Question: I am writing an automated curve fitting routine for 2D data based on scipy's optimize.leastsq, and it works. However when adding many curves with starting values slighly off I get non-physical results (negative amplitude, for example).
I found this post <URL> and was trying to use the parameter transformation according to Minuit from Cern. In the above mentioned question somebody provided a link to some python code.
'''
code.google.com/p/nmrglue/source/browse/trunk/nmrglue/analysis/leastsqbound.py
'''
I wrote this minimal working example (extending the code)
'''
"""
http://code.google.com/p/nmrglue/source/browse/trunk/nmrglue/analysis/leastsqbound.py
Constrained multivariate Levenberg-Marquardt optimization
"""
from scipy.optimize import leastsq
import numpy as np
import matplotlib.pyplot as plt #new
def internal2external_grad(xi, bounds):
"""
Calculate the internal to external gradiant
Calculates the partial of external over internal
"""
ge = np.empty_like(xi)
for i, (v, bound) in enumerate(zip(xi, bounds)):
a = bound[0] # minimum
b = bound[1] # maximum
if a == None and b == None: # No constraints
ge[i] = 1.0
elif b == None: # only min
ge[i] = v / np.sqrt(v ** 2 + 1)
elif a == None: # only max
ge[i] = -v / np.sqrt(v ** 2 + 1)
else: # both min and max
ge[i] = (b - a) * np.cos(v) / 2.
return ge
def i2e_cov_x(xi, bounds, cov_x):
grad = internal2external_grad(xi, bounds)
grad = grad = np.atleast_2d(grad)
return np.dot(grad.T, grad) * cov_x
def internal2external(xi, bounds):
""" Convert a series of internal variables to external variables"""
xe = np.empty_like(xi)
for i, (v, bound) in enumerate(zip(xi, bounds)):
a = bound[0] # minimum
b = bound[1] # maximum
if a == None and b == None: # No constraints
xe[i] = v
elif b == None: # only min
xe[i] = a - 1. + np.sqrt(v ** 2. + 1.)
elif a == None: # only max
xe[i] = b + 1. - np.sqrt(v ** 2. + 1.)
else: # both min and max
xe[i] = a + ((b - a) / 2.) * (np.sin(v) + 1.)
return xe
def external2internal(xe, bounds):
""" Convert a series of external variables to internal variables"""
xi = np.empty_like(xe)
for i, (v, bound) in enumerate(zip(xe, bounds)):
a = bound[0] # minimum
b = bound[1] # maximum
if a == None and b == None: # No constraints
xi[i] = v
elif b == None: # only min
xi[i] = np.sqrt((v - a + 1.) ** 2. - 1)
elif a == None: # only max
xi[i] = np.sqrt((b - v + 1.) ** 2. - 1)
else: # both min and max
xi[i] = np.arcsin((2.*(v - a) / (b - a)) - 1.)
return xi
def err(p, bounds, efunc, args):
pe = internal2external(p, bounds) # convert to external variables
return efunc(pe, *args)
def calc_cov_x(infodic, p):
"""
Calculate cov_x from fjac, ipvt and p as is done in leastsq
"""
fjac = infodic['fjac']
ipvt = infodic['ipvt']
n = len(p)
# adapted from leastsq function in scipy/optimize/minpack.py
perm = np.take(np.eye(n), ipvt - 1, 0)
r = np.triu(np.transpose(fjac)[:n, :])
R = np.dot(r, perm)
try:
cov_x = np.linalg.inv(np.dot(np.transpose(R), R))
except LinAlgError:
cov_x = None
return cov_x
def leastsqbound(func, x0, bounds, args = (), **kw):
"""
Constrained multivariant Levenberg-Marquard optimization
Minimize the sum of squares of a given function using the
Levenberg-Marquard algorithm. Contraints on parameters are inforced using
variable transformations as described in the MINUIT User's Guide by
Fred James and Matthias Winkler.
Parameters:
* func functions to call for optimization.
* x0 Starting estimate for the minimization.
* bounds (min,max) pair for each element of x, defining the bounds on
that parameter. Use None for one of min or max when there is
no bound in that direction.
* args Any extra arguments to func are places in this tuple.
Returns: (x,{cov_x,infodict,mesg},ier)
Return is described in the scipy.optimize.leastsq function. x and con_v
are corrected to take into account the parameter transformation, infodic
is not corrected.
Additional keyword arguments are passed directly to the
scipy.optimize.leastsq algorithm.
"""
# check for full output
if "full_output" in kw and kw["full_output"]:
full = True
else:
full = False
# convert x0 to internal variables
i0 = external2internal(x0, bounds)
# perfrom unconstrained optimization using internal variables
r = leastsq(err, i0, args = (bounds, func, args), **kw)
# unpack return convert to external variables and return
if full:
xi, cov_xi, infodic, mesg, ier = r
xe = internal2external(xi, bounds)
cov_xe = i2e_cov_x(xi, bounds, cov_xi)
# XXX correct infodic 'fjac','ipvt', and 'qtf'
return xe, cov_xe, infodic, mesg, ier
else:
xi, ier = r
xe = internal2external(xi, bounds)
return xe, ier
# new below
def _evaluate(x, p):
'''
Linear plus Lorentzian curve
p = list with three parameters ([a, b, I, Pos, FWHM])
'''
return p[0] + p[1] * x + p[2] / (1 + np.power((x - p[3]) / (p[4] / 2), 2))
def residuals(p, y, x):
err = _evaluate(x, p) - y
return err
if __name__ == '__main__':
data = np.loadtxt('constraint.dat') # read data
p0 = [5000., 0., 500., 2450., 3] #Start values for a, b, I, Pos, FWHM
constraints = [(4000., None), (-50., 20.), (0., 2000.), (2400., 2451.), (None, None)]
p, res = leastsqbound(residuals, p0, constraints, args = (data[:, 1], data[:, 0]), maxfev = 20000)
print p, res
plt.plot(data[:, 0], data[:, 1]) # plot data
plt.plot(data[:, 0], _evaluate(data[:, 0], p0)) # plot start values
plt.plot(data[:, 0], _evaluate(data[:, 0], p)) # plot fit values
plt.show()
'''
Thats the plot output, where green is the starting conditions and red the fit result:

Is this the correct usage? External2internal conversion just throws a nan if outside the bounds. leastsq seems to be able to handle this?
I uploaded the fitting data <URL>. Just paste into a text file named constraint.dat.
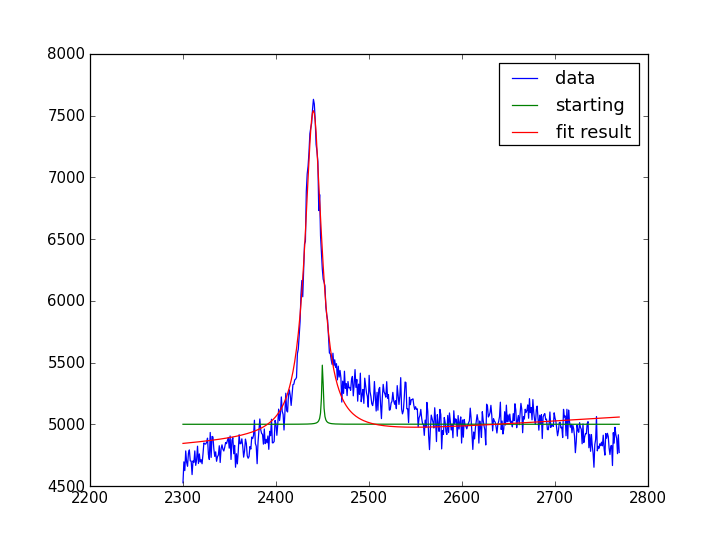
Answer: There is already an existing popular constrained Lev-Mar code
<URL>
with the implementation in python
<URL>
I would suggest not to reinvent the wheel.